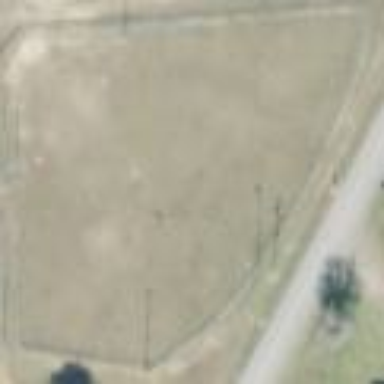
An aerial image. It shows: Baseball pitch on the ground.